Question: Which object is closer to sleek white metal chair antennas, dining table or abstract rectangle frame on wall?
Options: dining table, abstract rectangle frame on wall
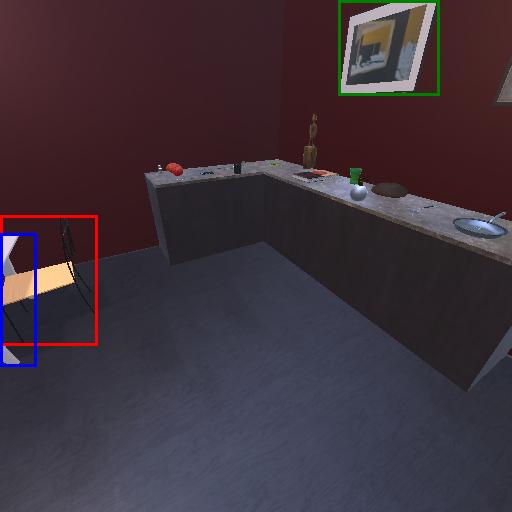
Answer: dining table